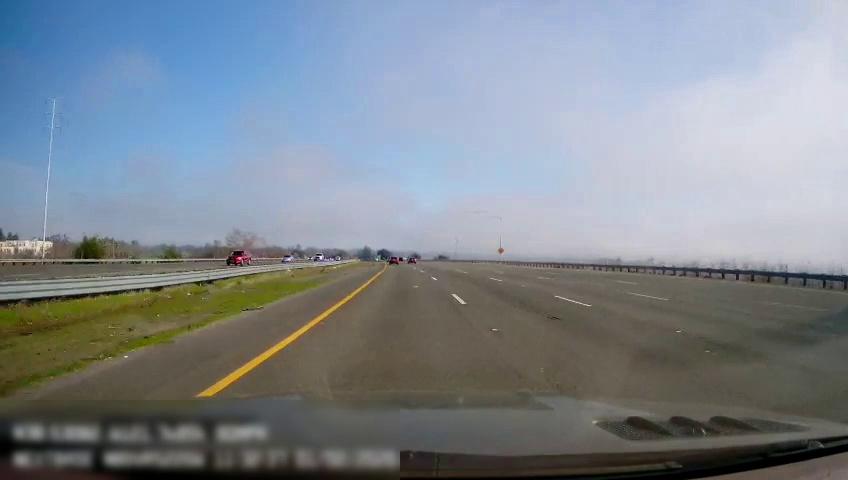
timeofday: Day
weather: Sunny
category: Drivable Space
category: Drivable Space
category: Vehicles | SUV
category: Vehicles | Truck
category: Lanes | Current Lane
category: Lanes | Current Lane
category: Lanes | Alternate Lane
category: Lanes | Alternate Lane
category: Lanes | Alternate Lane